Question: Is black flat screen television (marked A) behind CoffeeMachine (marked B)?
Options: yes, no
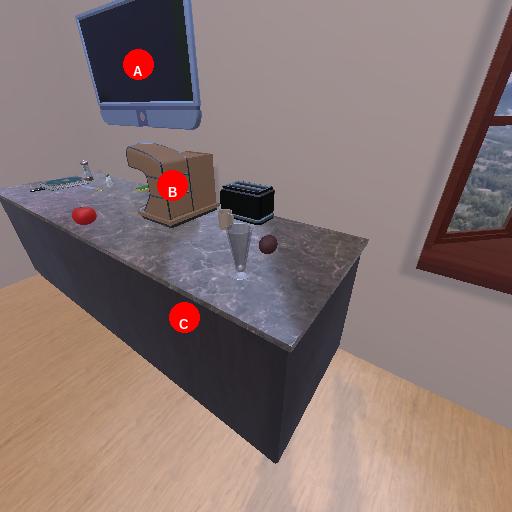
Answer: yes